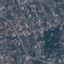
Land use / land cover: Residential